Interaction volume radius: 5 \u00c5
Interaction volume height: 10 \u00c5
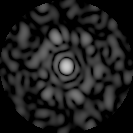
Disorder parameter: 0.8351